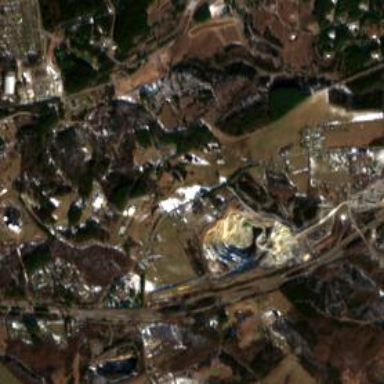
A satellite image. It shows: Quarry area.